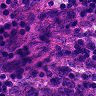
Metastatic tissue present: no